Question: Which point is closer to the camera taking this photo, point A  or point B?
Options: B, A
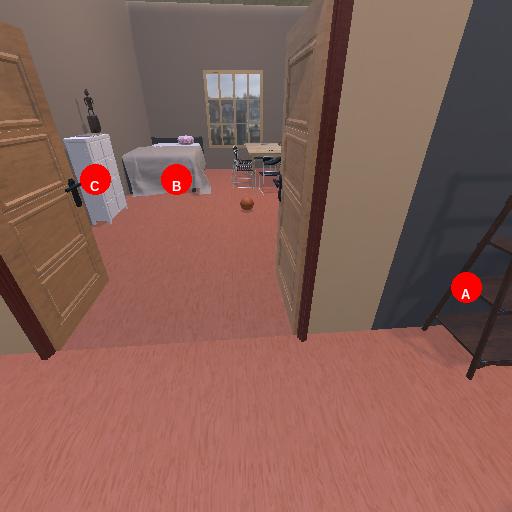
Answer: B